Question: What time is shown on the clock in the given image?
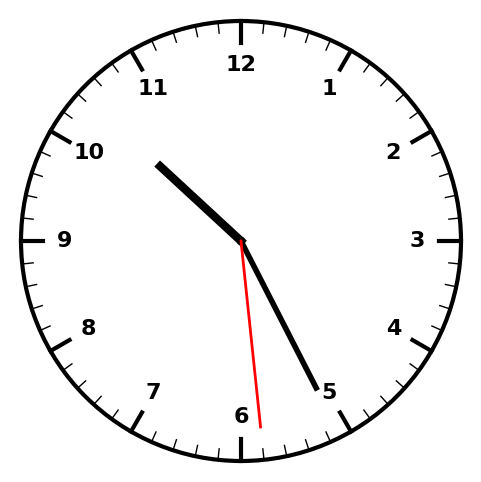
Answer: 10:25:29